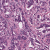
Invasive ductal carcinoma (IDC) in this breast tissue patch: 1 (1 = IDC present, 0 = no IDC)